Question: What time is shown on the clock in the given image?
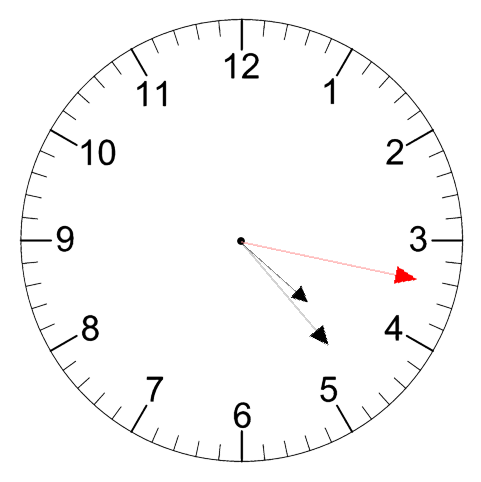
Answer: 04:23:17